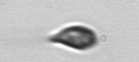
Label: Cryptophyta